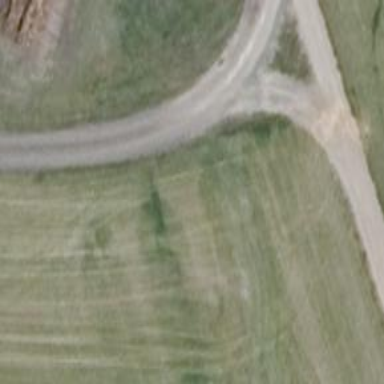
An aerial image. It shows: Sandy track road.